Current action and preconditions to check: path_clear

Your task: For each precondition in the list above, predict whether it will hold at this action.

Consider the current scene as observed from the mobile robot's camera, and analyze the predicted future states of all dynamic agents (e.g., people, animals, vehicles, or any moving entities) within the NEXT SECOND.

IMPORTANT: Only answer "very likely" if you are absolutely certain—based on strong, clear evidence—that a dynamic agent will violate the precondition in the predicted future state. Do NOT answer "very likely" for unlikely, ambiguous, or low-probability risks.

Ask yourself for each precondition: Is there a high probability, with clear and convincing evidence, that the predicted future states of any dynamic agent will interfere with the predicted future state of the currently executing action within the NEXT SECOND, causing that precondition to fail?

Assess the risk level based on these predictions. Use "likely" or "very likely" if motions create a clear risk of interference.

Use "neutral" or "improbable" if agents are nearby but their predicted paths are clearly diverging or non-conflicting.

Failure Risk Categories: "very improbable", "improbable", "neutral", "likely", "very likely"

Answer Format: Output ONLY the probability_of_failure value from these categories: "very improbable", "improbable", "neutral", "likely", "very likely"

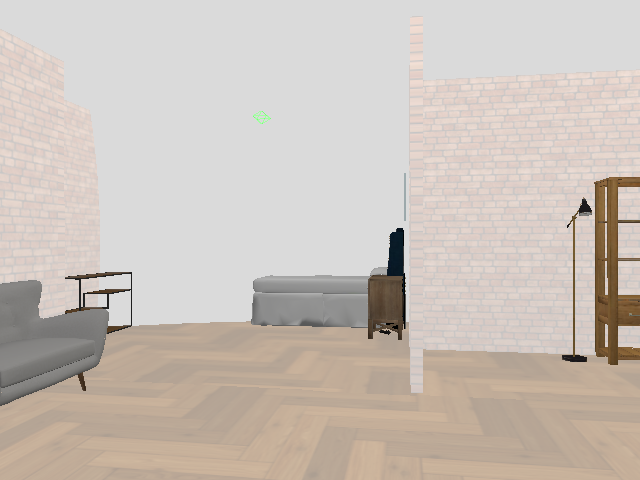

Answer: very improbable